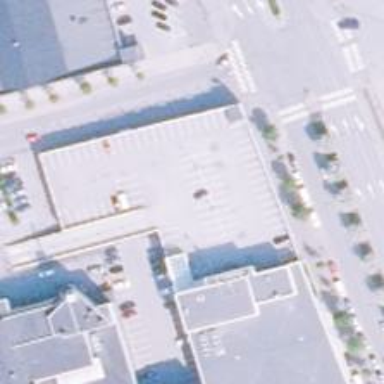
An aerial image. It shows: Supermarket.